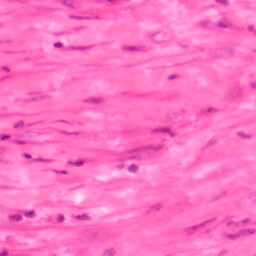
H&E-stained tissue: Colon